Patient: sex M, age 24
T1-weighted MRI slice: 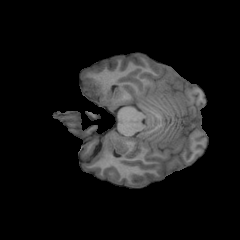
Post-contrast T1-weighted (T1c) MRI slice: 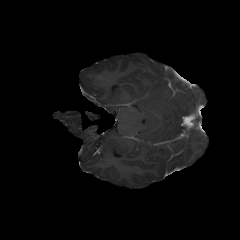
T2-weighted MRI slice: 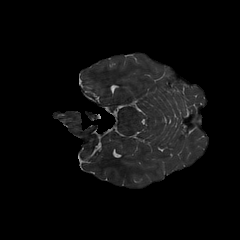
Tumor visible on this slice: no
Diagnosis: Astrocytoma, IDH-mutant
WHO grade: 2